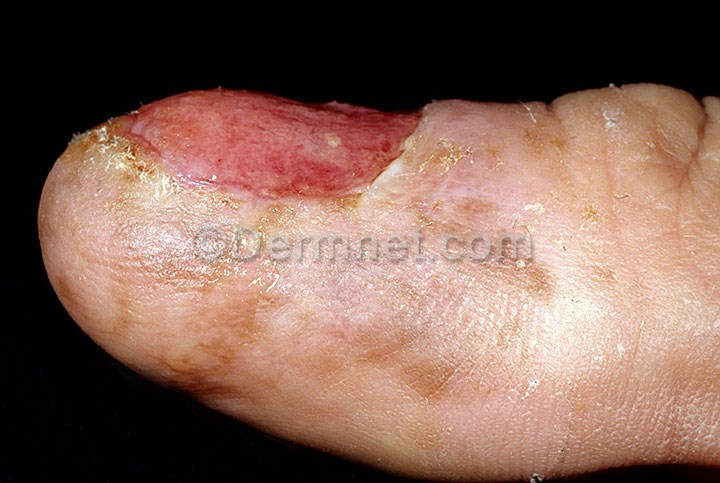
Disease: Nail Fungus and other Nail Disease